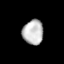
Tissue: lung
Cell type: Others
Senescence score: 0.2366
Nuclear area (px): 500
Mean DAPI intensity: 187.878